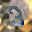
Label: 3